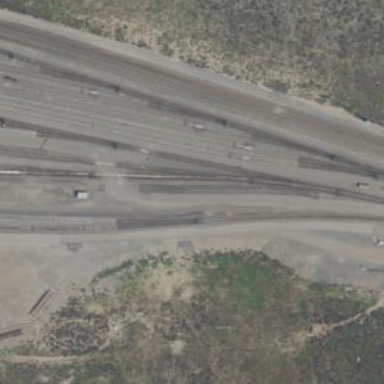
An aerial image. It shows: Railway yard.